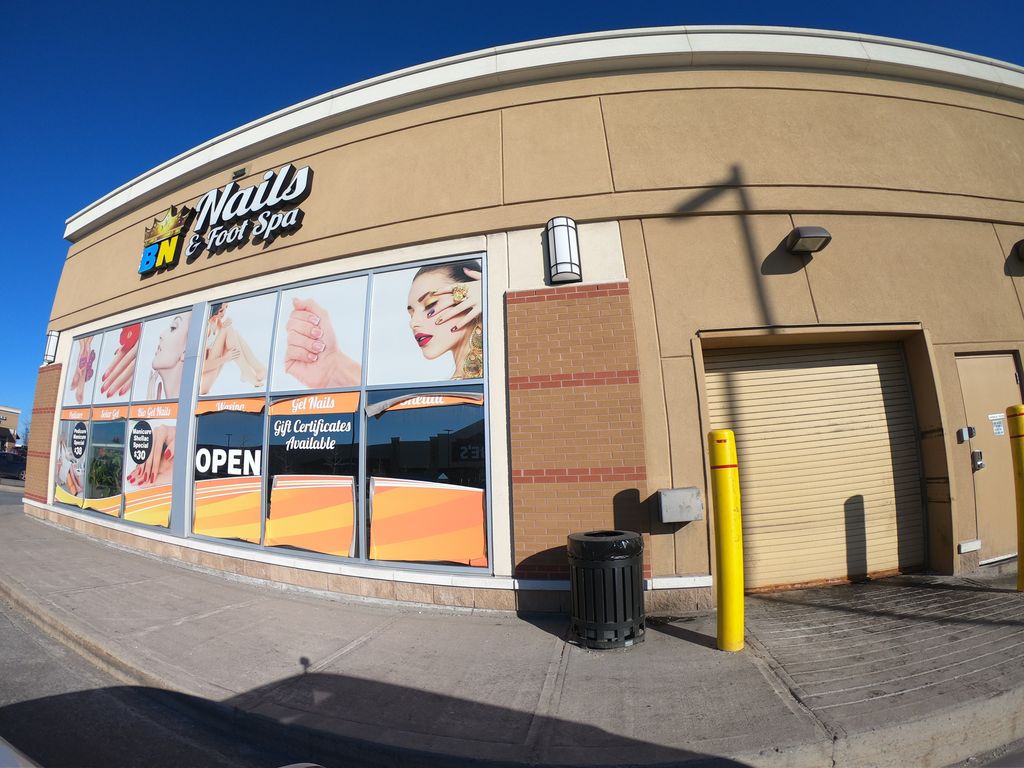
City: ottawa-gatineau